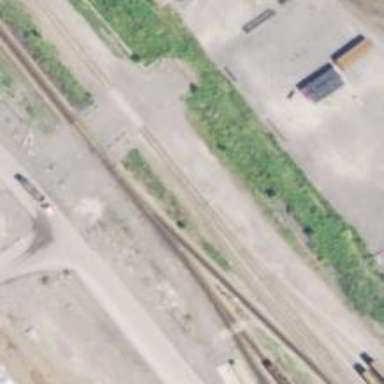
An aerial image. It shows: Railway spur service.